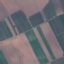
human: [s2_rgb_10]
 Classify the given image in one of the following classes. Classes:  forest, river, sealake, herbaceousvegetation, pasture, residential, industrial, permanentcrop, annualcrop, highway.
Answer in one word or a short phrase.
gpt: PermanentCrop